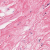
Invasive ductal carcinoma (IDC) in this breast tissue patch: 0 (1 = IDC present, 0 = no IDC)